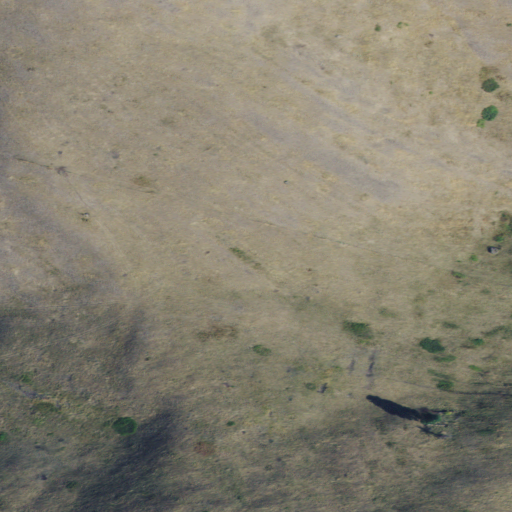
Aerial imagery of gap in Montana named Getaway Pass containing grassland, shrub, and evergreen forest